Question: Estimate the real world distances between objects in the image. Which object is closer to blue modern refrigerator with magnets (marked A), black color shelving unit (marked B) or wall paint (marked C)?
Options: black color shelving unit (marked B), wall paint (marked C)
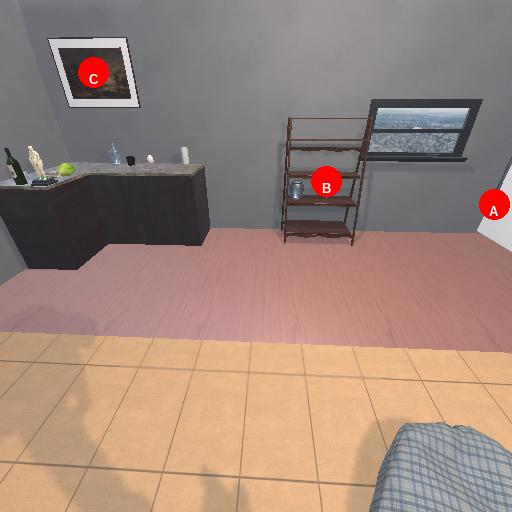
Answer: black color shelving unit (marked B)